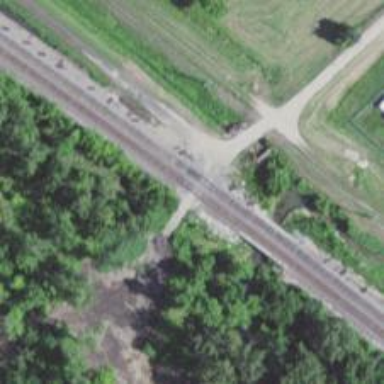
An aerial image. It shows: Level crossing along the railway.